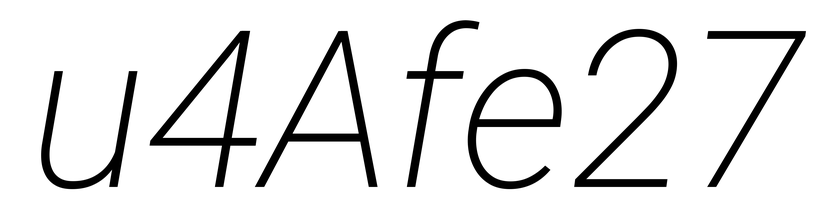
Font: Roboto-Italic_ExtraLight_Italic